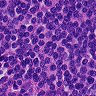
Metastatic tissue present: no